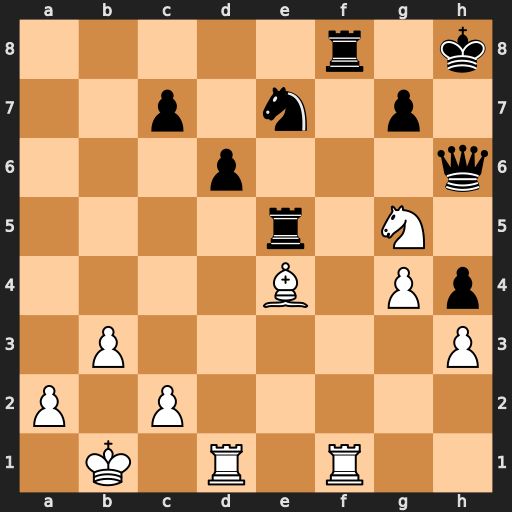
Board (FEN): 5r1k/2p1n1p1/3p3q/4r1N1/4B1Pp/1P5P/P1P5/1K1R1R2
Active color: w
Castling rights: -
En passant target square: -
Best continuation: Rxf8+ Ng8 Nf7#